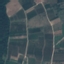
Land use / land cover class: PermanentCrop